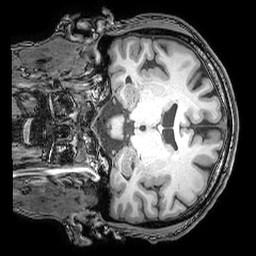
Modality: T1w
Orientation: coronal
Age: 37
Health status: ill
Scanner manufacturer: philips
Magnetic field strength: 3 T
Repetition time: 0.007 s
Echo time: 0.0035 s